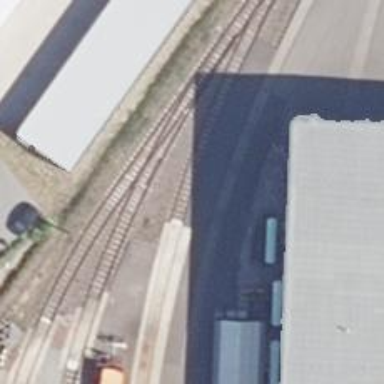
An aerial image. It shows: Railway spur service.